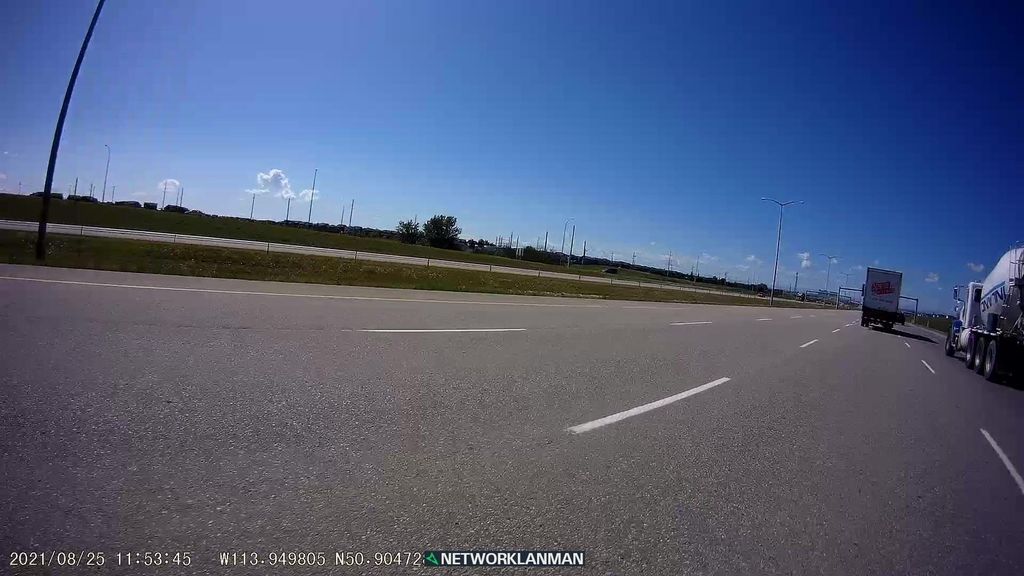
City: calgary